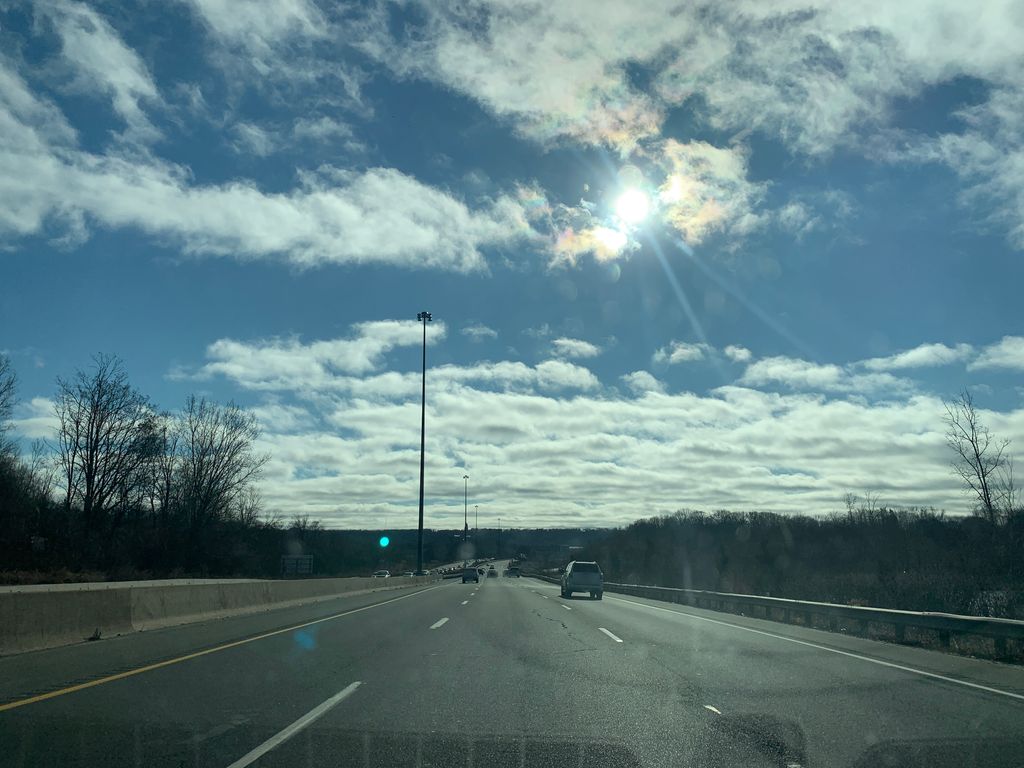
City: hamilton